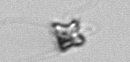
Label: Pyramimonas_longicauda